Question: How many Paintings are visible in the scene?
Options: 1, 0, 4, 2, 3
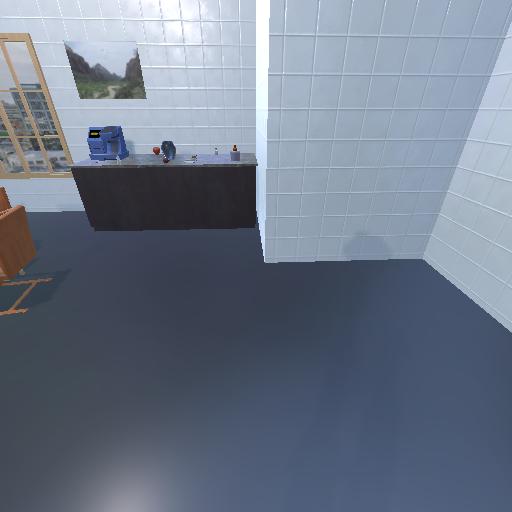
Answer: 1